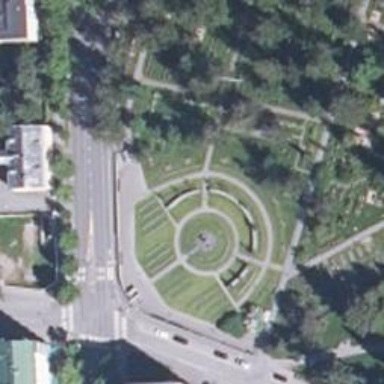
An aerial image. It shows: Historical site featuring war memorial.